Interaction volume radius: 10 \u00c5
Interaction volume height: 10 \u00c5
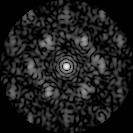
Disorder parameter: 0.5883